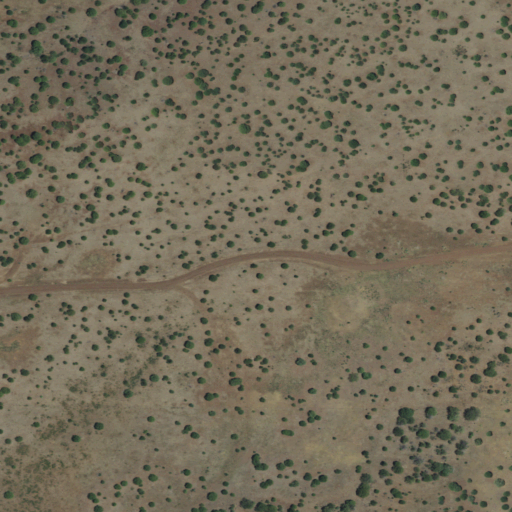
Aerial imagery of bench in New Mexico named Charlie Moore Mesa containing shrub and evergreen forest